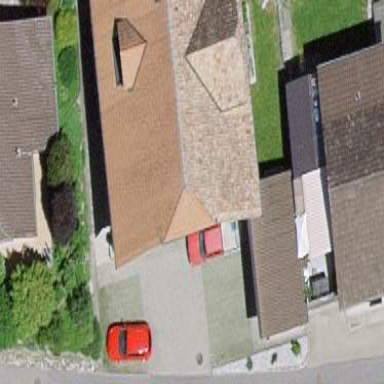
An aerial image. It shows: Residential building.